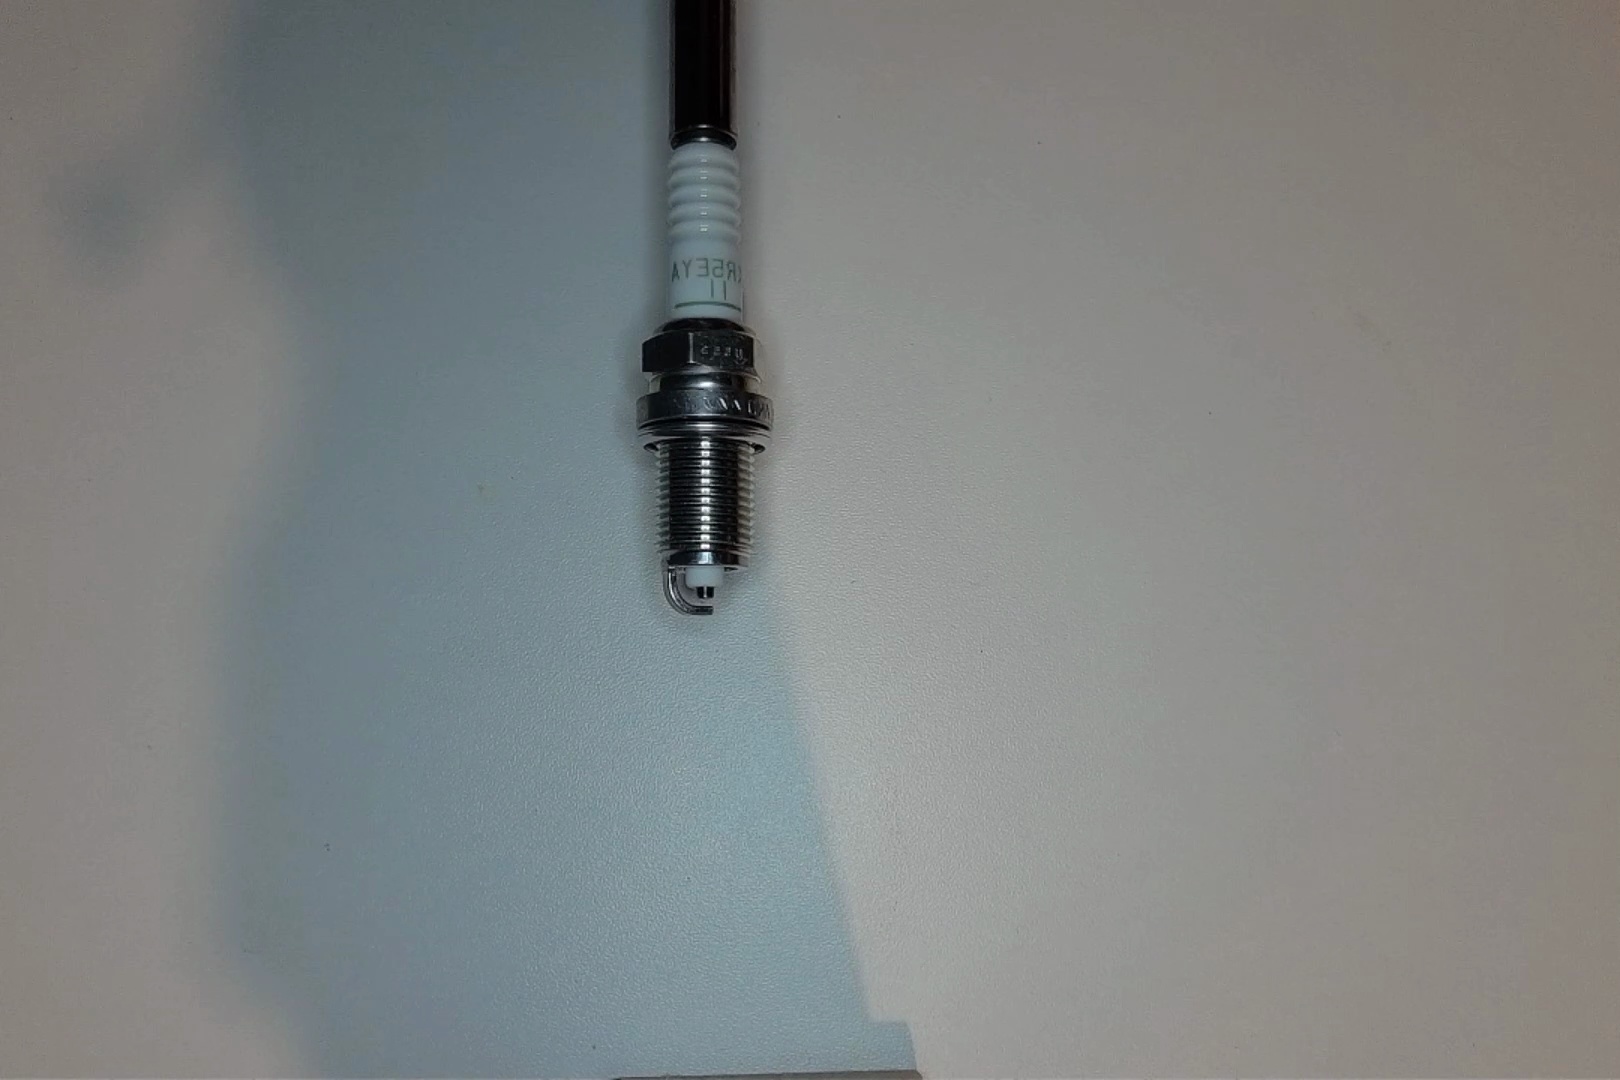
Label: no anomaly